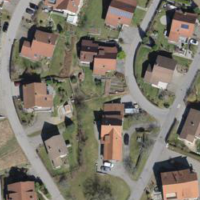
EUNIS habitat code: 54
Species observed at this site:
Trifolium pratense